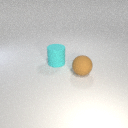
large cyan rubber cylinder to the left of large brown rubber sphere